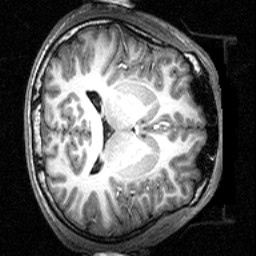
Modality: T1w
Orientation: axial
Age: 19
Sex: male